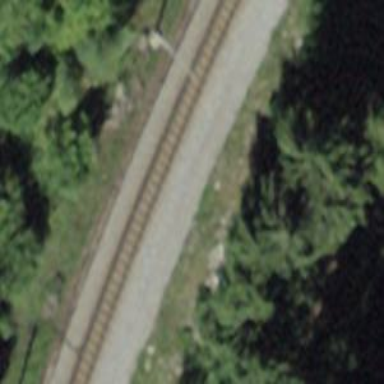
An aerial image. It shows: Narrow-gauge railway track electrified by contact line.